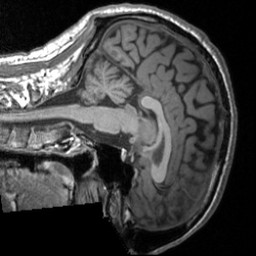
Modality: T1w
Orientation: sagittal
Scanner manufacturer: siemens
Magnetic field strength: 3 T
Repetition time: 1.9 s
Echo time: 0.00226 s